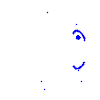
Particle: proton